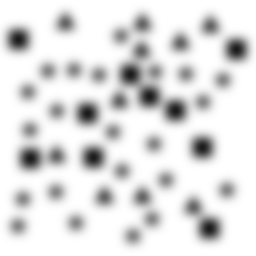
Squares: 10
Triangles: 10
Stars: 22
Total shapes: 42